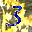
Label: 3